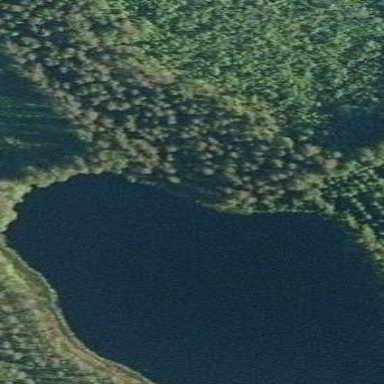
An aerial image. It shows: Peaceful pond surrounded by nature.